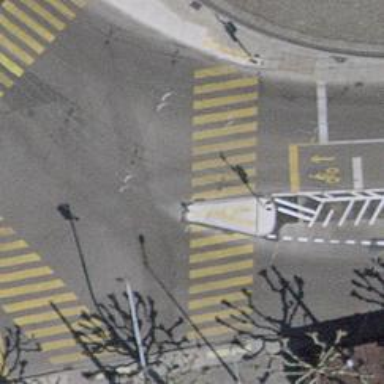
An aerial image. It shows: Footway on traffic island with asphalt surface.